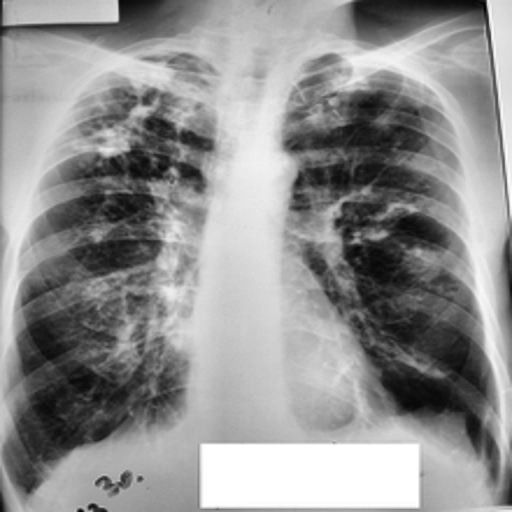
Finding: TUBERCULOSIS